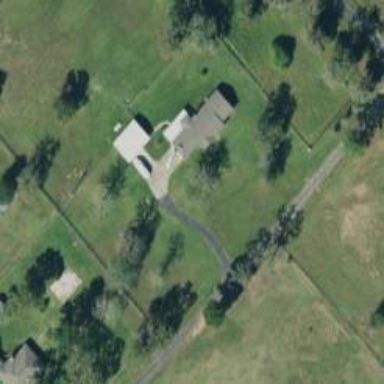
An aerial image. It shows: Driveway.